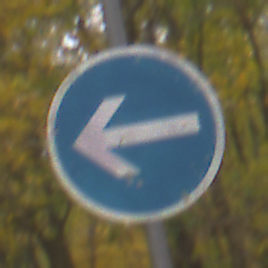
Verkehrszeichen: VorgeschriebeneFahrtrichtungHierLinks
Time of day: Midday
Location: Outdoor (Nature)
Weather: Overcast
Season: NotSpecified
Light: Natural